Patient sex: M
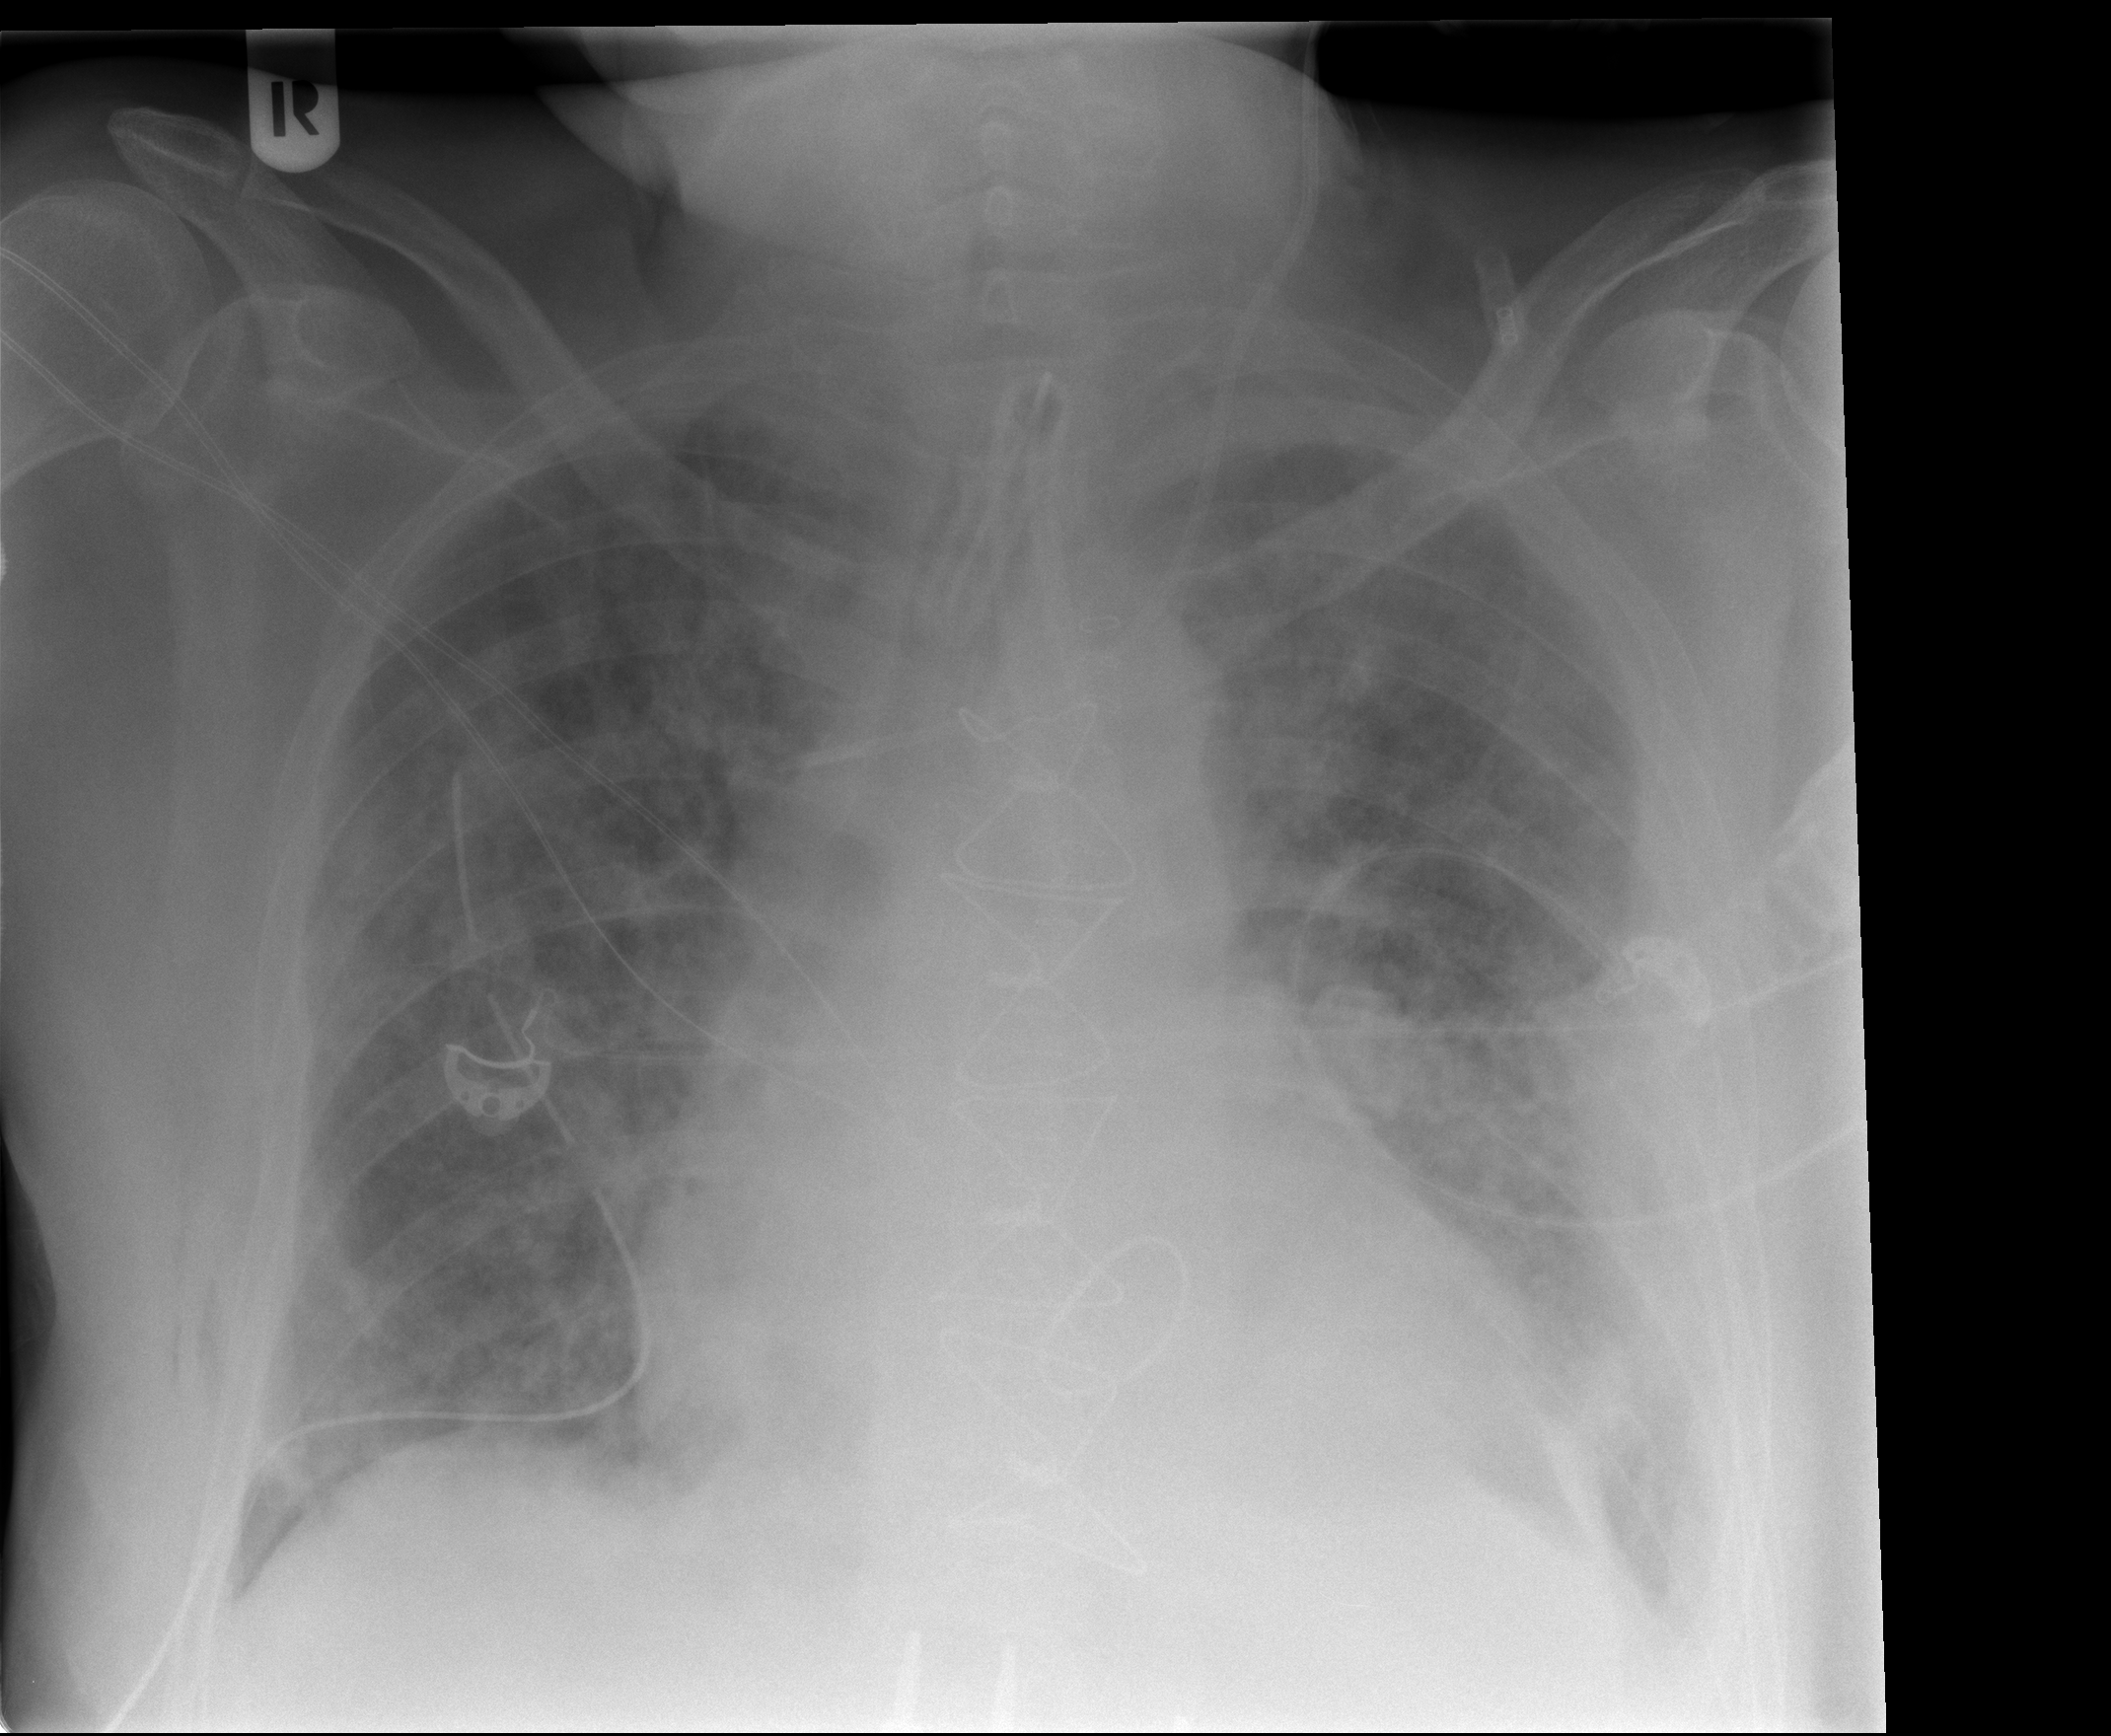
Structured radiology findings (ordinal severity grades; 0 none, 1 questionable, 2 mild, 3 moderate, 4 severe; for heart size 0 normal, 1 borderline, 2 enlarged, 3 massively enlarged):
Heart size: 2
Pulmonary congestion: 3
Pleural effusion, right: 2
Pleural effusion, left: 2
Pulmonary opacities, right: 3
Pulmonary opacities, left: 3
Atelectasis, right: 2
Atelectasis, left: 3